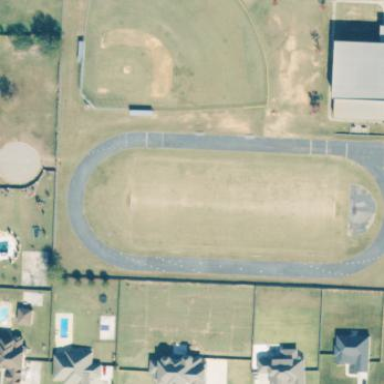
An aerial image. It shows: Grassy pitch for soccer and American football activities.